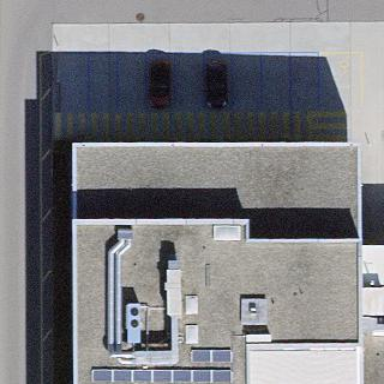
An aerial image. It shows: View of roof of building.